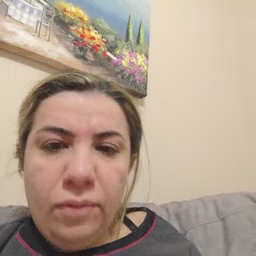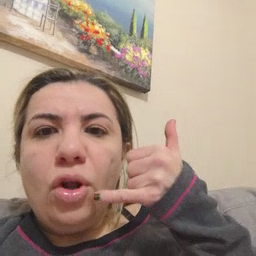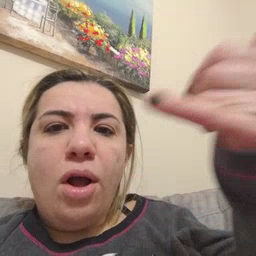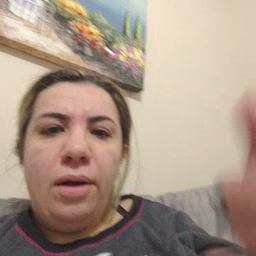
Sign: callonphone